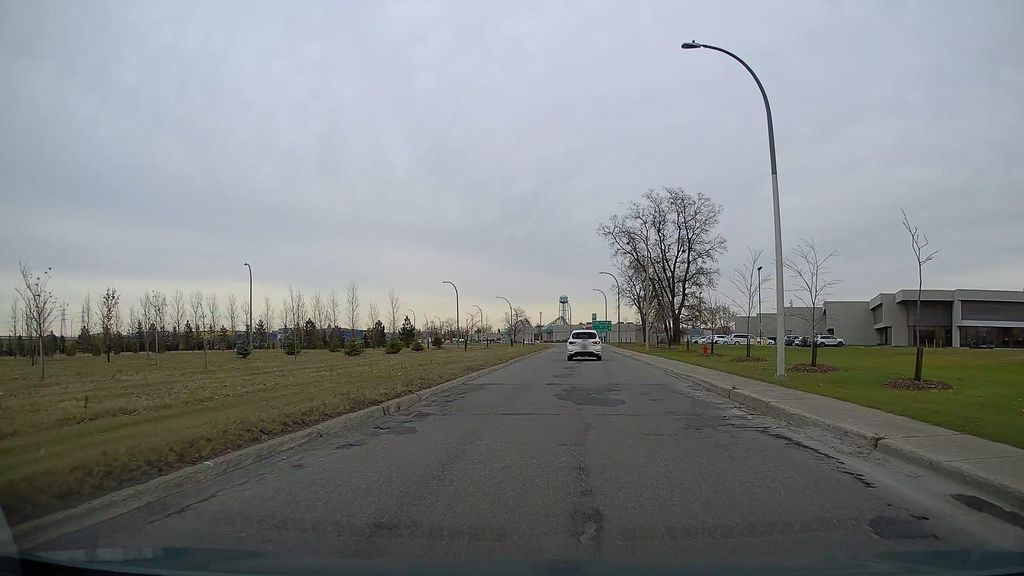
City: montreal